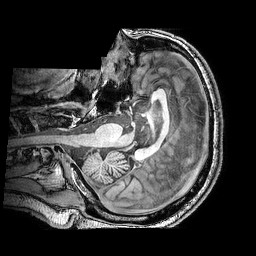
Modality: T1w
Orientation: axial
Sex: male
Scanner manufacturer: philips
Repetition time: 0.008062 s
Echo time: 0.00369 s